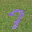
Label: 7